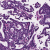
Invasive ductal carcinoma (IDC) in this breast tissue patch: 1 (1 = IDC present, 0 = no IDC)